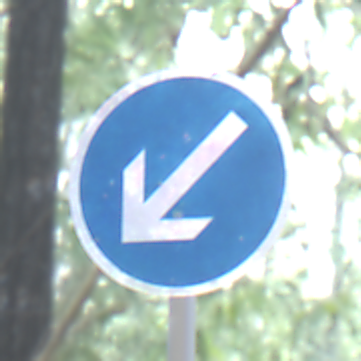
Verkehrszeichen: VorgeschriebeneVorbeifahrtLinks
Umgebung: Outdoor, Nature
Tageszeit: SunriseSunset
Wetter: NotSpecified
Licht: Natural
Jahreszeit: Autumn
Kontrast: MediumContrast